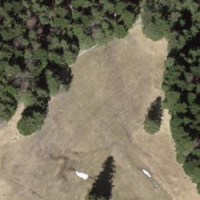
EUNIS habitat code: 43
Species observed at this site:
Tussilago farfara